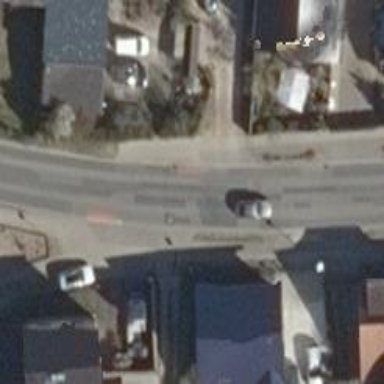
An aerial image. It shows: Secondary road with asphalt surface. There is cycle track on the left side of the road.